Question: Basically I want to delete row on click event of a button which is a part of that row.
I can not use commit editing style because i want to perform unsubscribe and delete with same button.

On click on subscribe button i want to delete that particular row.
so any idea, how can i do it.
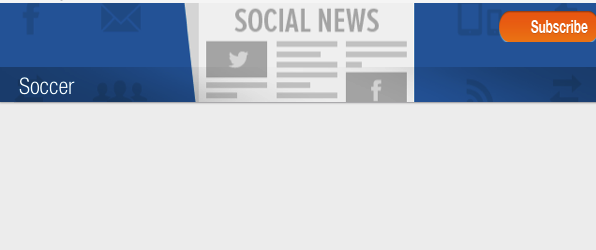
Answer: It works with following code
On button click event
'''
CGPoint buttonPosition = [sender convertPoint:CGPointZero toView:self.table];
NSIndexPath *indexPath = [self.table indexPathForRowAtPoint:buttonPosition];
[self.arraylist removeObjectAtIndex:indexPath.row];
[self.table deleteRowsAtIndexPaths:[NSArray arrayWithObject:indexPath] withRowAnimation:UITableViewRowAnimationFade];
'''